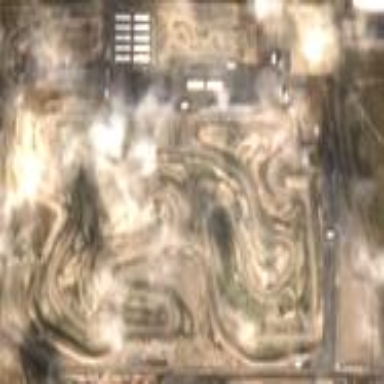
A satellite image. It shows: Sports center focused on motor sports.